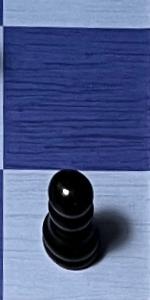
Label: Pawn_Black